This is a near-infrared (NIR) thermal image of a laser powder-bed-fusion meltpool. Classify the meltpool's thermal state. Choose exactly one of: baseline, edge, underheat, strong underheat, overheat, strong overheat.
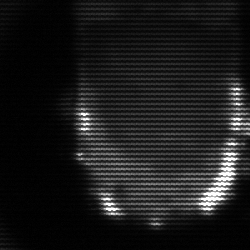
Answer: baseline